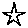
Label: star